Question: There are fixed three columns in it. The rows are added dynamically and may go up-to few thousands also.
I should also be able to iterate through the array and filter Id & Values based on level.
Is this possible ? How?

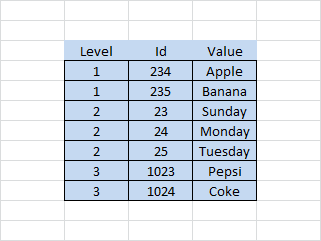
Answer: Arrays of Arrays are easy.
'''
[[1, 234,'Apple'],[2,23,'Sunday'], ....]
'''
To add something to the array, push use 'push'. To iterate 'forEach'. 'filter' is not yet in the JS standard, but here is a polyfill: <URL>
I suggest for your problem to look at not building an Array of Arrays, but model each row as a JS object:
'''
{level: 1, id: 234, value: 'Apple'}
'''
that way you can write more semantic code like
'''
myObjectList.filter(function(obj){ return obj.level > 1 })
'''
rather than using array indexes everywhere.
In general if you ant get an idea what you can do with JS built-ins like Array, check the JS reference at the Mozilla Developer Network. Its pretty good and has lots of examples for each Array function like 'forEach' or 'find', or 'filter'.